Field crop: maize
Growth stage: 2
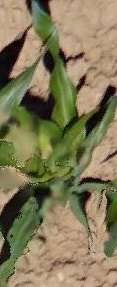
Species: maize